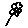
Label: flower